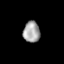
Tissue: lung
Cell type: Myeloid cells
Senescence score: 0.221
Nuclear area (px): 342
Mean DAPI intensity: 164.219